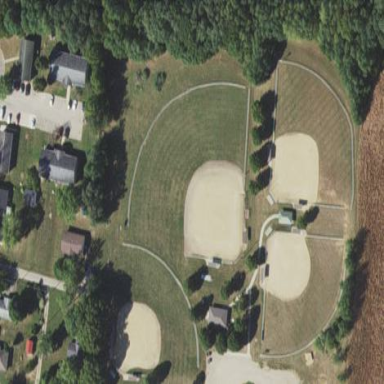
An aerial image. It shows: Baseball pitch for leisure land activities.